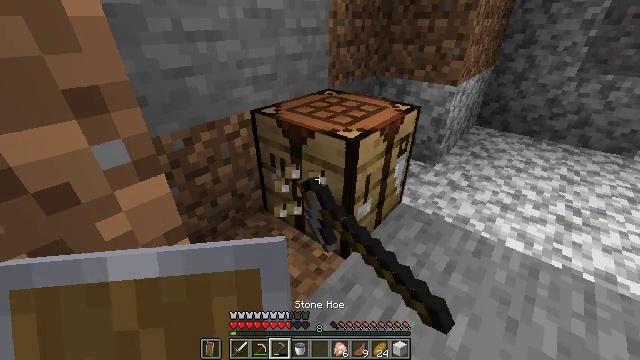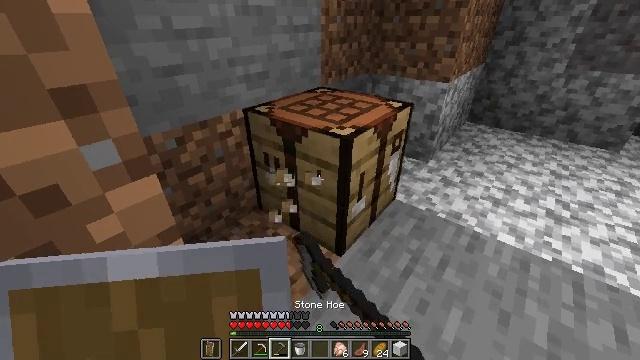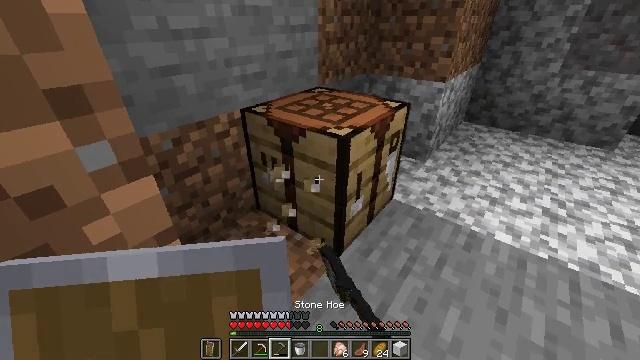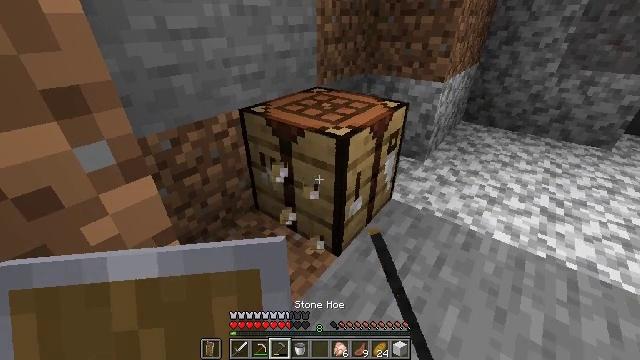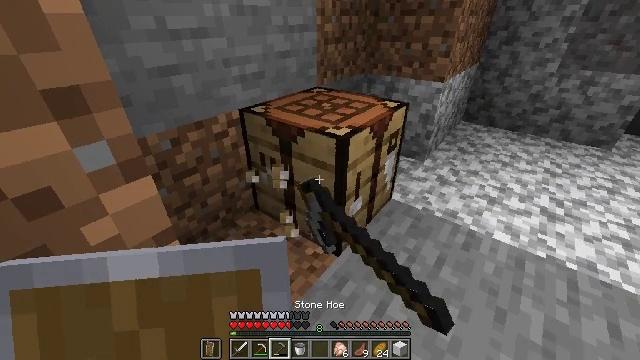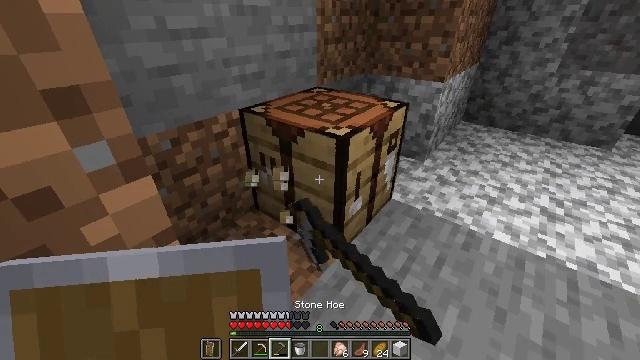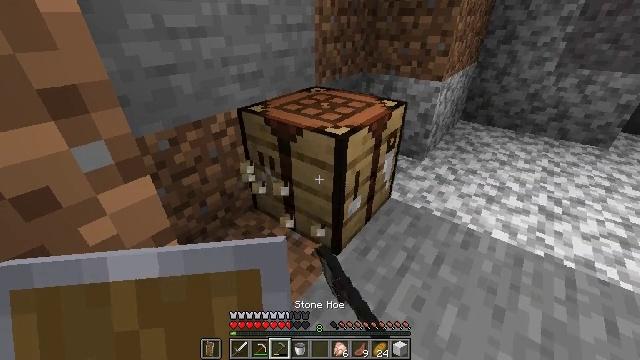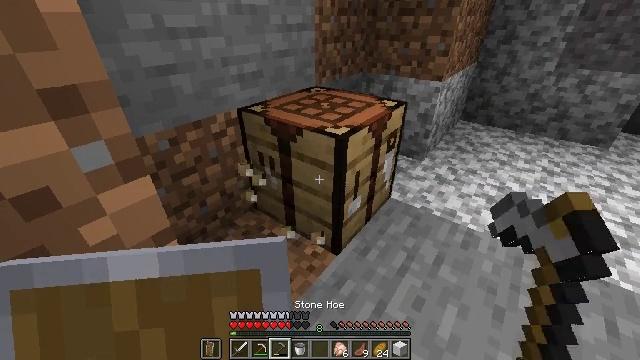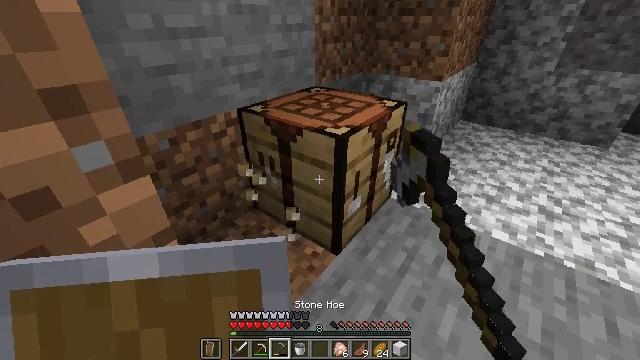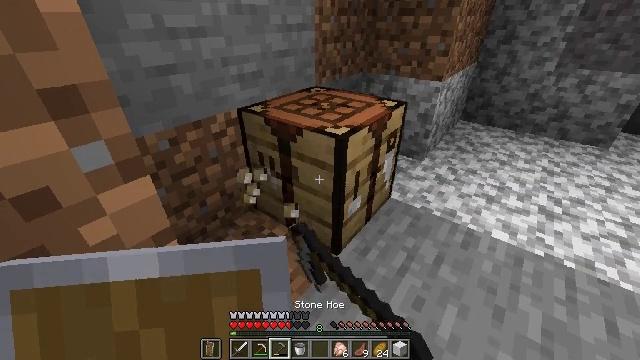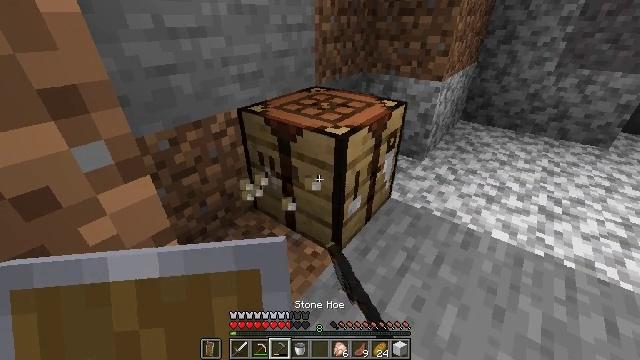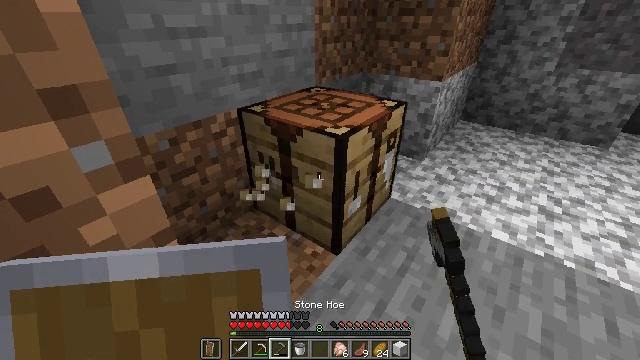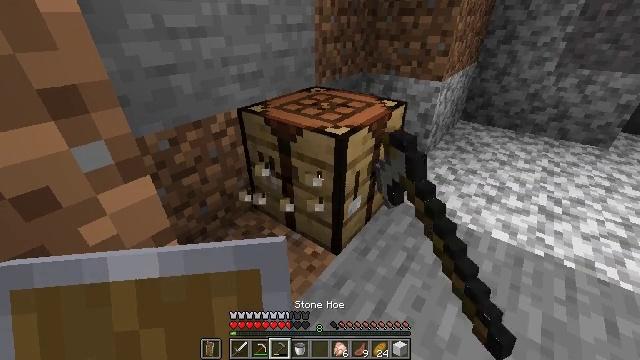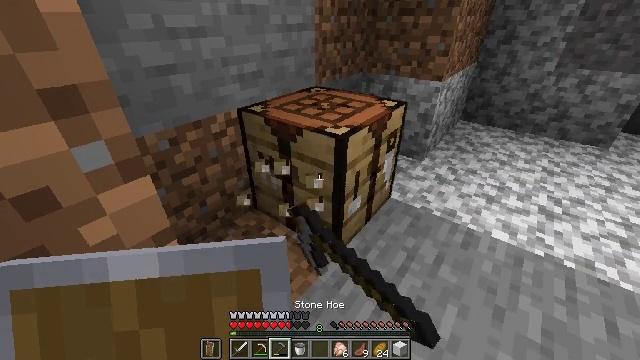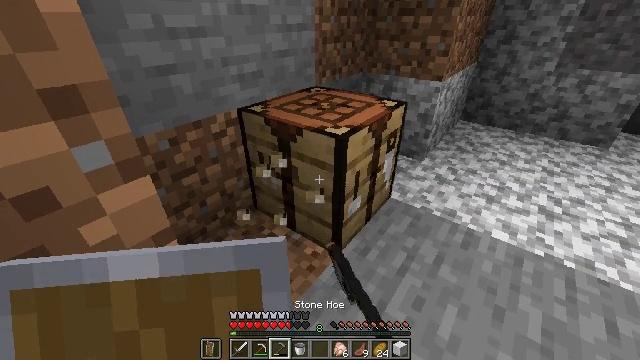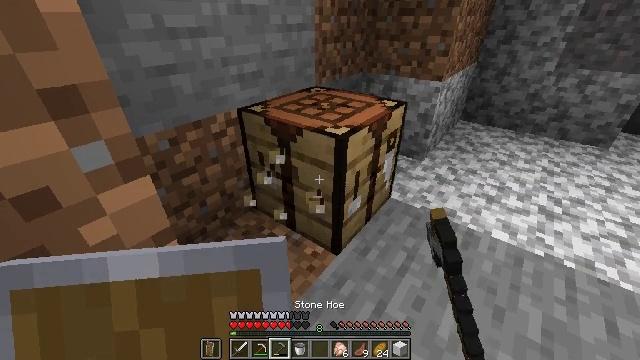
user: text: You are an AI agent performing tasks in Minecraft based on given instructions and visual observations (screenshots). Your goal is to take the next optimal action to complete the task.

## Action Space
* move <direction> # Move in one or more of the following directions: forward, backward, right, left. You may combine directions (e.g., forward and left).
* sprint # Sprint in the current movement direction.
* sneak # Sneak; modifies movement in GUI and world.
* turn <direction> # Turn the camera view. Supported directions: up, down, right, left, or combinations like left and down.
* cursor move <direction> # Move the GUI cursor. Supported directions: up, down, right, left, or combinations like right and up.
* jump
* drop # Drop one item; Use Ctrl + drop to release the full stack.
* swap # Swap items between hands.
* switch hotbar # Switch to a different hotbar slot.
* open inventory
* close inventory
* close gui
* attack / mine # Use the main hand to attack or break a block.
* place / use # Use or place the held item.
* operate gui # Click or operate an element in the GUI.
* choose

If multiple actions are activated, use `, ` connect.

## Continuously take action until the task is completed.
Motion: motion action
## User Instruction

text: Get the crafting table into the inventory.
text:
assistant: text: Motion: turn right, attack / mine
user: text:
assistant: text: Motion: attack / mine
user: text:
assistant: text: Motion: attack / mine
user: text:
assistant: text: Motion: attack / mine
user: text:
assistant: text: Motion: attack / mine
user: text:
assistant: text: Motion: attack / mine
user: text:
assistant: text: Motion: attack / mine
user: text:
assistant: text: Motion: attack / mine
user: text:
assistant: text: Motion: attack / mine
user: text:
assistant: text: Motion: attack / mine
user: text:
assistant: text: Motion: attack / mine
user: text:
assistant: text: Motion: attack / mine
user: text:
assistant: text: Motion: attack / mine
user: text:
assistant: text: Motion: attack / mine
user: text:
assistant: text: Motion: attack / mine
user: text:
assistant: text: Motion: attack / mine
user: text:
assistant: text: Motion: attack / mine
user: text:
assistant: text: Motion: attack / mine
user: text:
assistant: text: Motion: attack / mine
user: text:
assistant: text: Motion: attack / mine
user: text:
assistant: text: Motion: attack / mine
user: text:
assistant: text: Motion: attack / mine
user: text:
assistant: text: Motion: attack / mine
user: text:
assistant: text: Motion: attack / mine
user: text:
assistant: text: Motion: attack / mine
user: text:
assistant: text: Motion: move forward, attack / mine
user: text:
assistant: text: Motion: move forward, attack / mine
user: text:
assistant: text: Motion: move forward, attack / mine
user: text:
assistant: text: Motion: move forward, attack / mine
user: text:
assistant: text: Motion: attack / mine